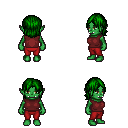
a pixel art fantasy rpg character, female body template, orc, green skin, maroon sleeveless shirt, red pants, green long bangs hairstyle, four views (front, back, left, right), 2x2 character sprite sheet, small pixel art, hard edges, no anti-aliasing